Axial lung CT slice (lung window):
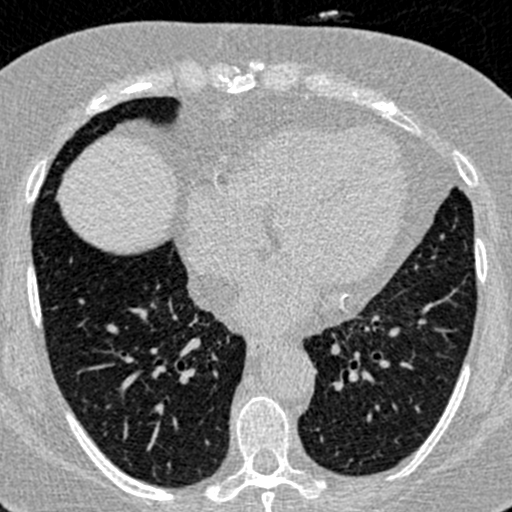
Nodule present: no